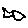
Label: fish